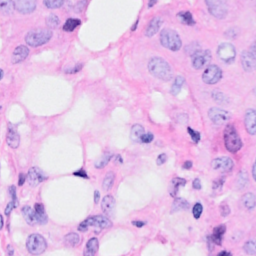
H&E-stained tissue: Breast